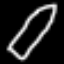
Label: pencil